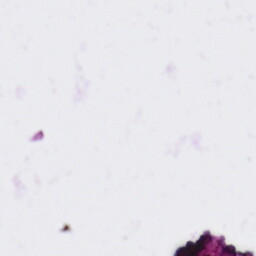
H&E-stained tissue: Ovarian